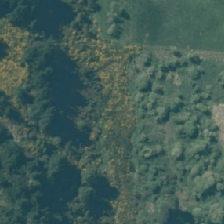
Land cover: broadleaved_indigenous_hardwood